Question: While logging works nicely when the 'hikari'(2.4.6) jar is bundled in the application's war, when we move it to Tomcat(8.0.32) '/lib' directory, 'hikari' stops logging. I have followed a similar issue in hikaricp github <URL> where there was some guidance in achieving this, but I cannot get it to work. For our application it is very crucial to monitor the pool:
'2017-02-01 12:27:17.274 DEBUG 26240 --- [l-1 housekeeper] com.zaxxer.hikari.pool.HikariPool : HikariPool-1 - Pool stats (total=10, active=0, idle=10, waiting=0)'
so we need a way to get this info in 'catalina.out'
My tomcat setup is as following:
'/lib' directory:

and my 'logging.properties':
'''
# Licensed to the Apache Software Foundation (ASF) under one or more
# contributor license agreements. See the NOTICE file distributed with
# this work for additional information regarding copyright ownership.
# The ASF licenses this file to You under the Apache License, Version 2.0
# (the "License"); you may not use this file except in compliance with
# the License. You may obtain a copy of the License at
#
# http://www.apache.org/licenses/LICENSE-2.0
#
# Unless required by applicable law or agreed to in writing, software
# distributed under the License is distributed on an "AS IS" BASIS,
# WITHOUT WARRANTIES OR CONDITIONS OF ANY KIND, either express or implied.
# See the License for the specific language governing permissions and
# limitations under the License.
handlers = 1catalina.org.apache.juli.AsyncFileHandler, 2localhost.org.apache.juli.AsyncFileHandler, 3manager.org.apache.juli.AsyncFileHandler, 4host-manager.org.apache.juli.AsyncFileHandler, java.util.logging.ConsoleHandler
.handlers = 1catalina.org.apache.juli.AsyncFileHandler, java.util.logging.ConsoleHandler
############################################################
# Handler specific properties.
# Describes specific configuration info for Handlers.
############################################################
1catalina.org.apache.juli.AsyncFileHandler.level = FINEST
1catalina.org.apache.juli.AsyncFileHandler.directory = ${catalina.base}/logs
1catalina.org.apache.juli.AsyncFileHandler.prefix = catalina.
2localhost.org.apache.juli.AsyncFileHandler.level = FINE
2localhost.org.apache.juli.AsyncFileHandler.directory = ${catalina.base}/logs
2localhost.org.apache.juli.AsyncFileHandler.prefix = localhost.
3manager.org.apache.juli.AsyncFileHandler.level = FINE
3manager.org.apache.juli.AsyncFileHandler.directory = ${catalina.base}/logs
3manager.org.apache.juli.AsyncFileHandler.prefix = manager.
4host-manager.org.apache.juli.AsyncFileHandler.level = FINE
4host-manager.org.apache.juli.AsyncFileHandler.directory = ${catalina.base}/logs
4host-manager.org.apache.juli.AsyncFileHandler.prefix = host-manager.
java.util.logging.ConsoleHandler.level = FINE
java.util.logging.ConsoleHandler.formatter = org.apache.juli.OneLineFormatter
############################################################
# Facility specific properties.
# Provides extra control for each logger.
############################################################
org.apache.catalina.core.ContainerBase.[Catalina].[localhost].level = INFO
org.apache.catalina.core.ContainerBase.[Catalina].[localhost].handlers = 2localhost.org.apache.juli.AsyncFileHandler
org.apache.catalina.core.ContainerBase.[Catalina].[localhost].[/manager].level = INFO
org.apache.catalina.core.ContainerBase.[Catalina].[localhost].[/manager].handlers = 3manager.org.apache.juli.AsyncFileHandler
org.apache.catalina.core.ContainerBase.[Catalina].[localhost].[/host-manager].level = INFO
org.apache.catalina.core.ContainerBase.[Catalina].[localhost].[/host-manager].handlers = 4host-manager.org.apache.juli.AsyncFileHandler
# For example, set the org.apache.catalina.util.LifecycleBase logger to log
# each component that extends LifecycleBase changing state:
#org.apache.catalina.util.LifecycleBase.level = FINE
# To see debug messages in TldLocationsCache, uncomment the following line:
#org.apache.jasper.compiler.TldLocationsCache.level = FINE
com.zaxxer.hikari.level = FINEST
com.zaxxer.hikari.handlers = 1catalina.org.apache.juli.AsyncFileHandler
'''
Please provide me some info on how to get this working.
Thank you very much
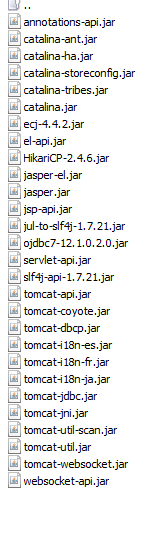
Answer: Solution:
First of all, tomcat server internal logging must be changed from <URL>.
Assuming having read the links above and downloaded the aforementioned jars from the 'extras' bundle ('tomcat-juli-adapters.jar', 'tomcat-juli.jar')
- 'log4j.properties''tomcat/lib'- 'logging.properties''tomcat/conf''tomcat'- 'tomcat/lib''log4j-1.2.17.jar''tomcat-juli-adapters.jar'- 'tomcat/bin''tomcat-juli.jar'
After the above steps, 'tomcat' should now log using 'log4j'.
To enable 'HikariCP' logging do the following:
- 'log4j.properties''log4j.logger.com.zaxxer.hikari = DEBUG'- 'tomcat/lib'- - - - -
My 'log4j.properties' file:
'''
log4j.rootLogger = INFO, CATALINA
# Define all the appenders
log4j.appender.CATALINA = org.apache.log4j.DailyRollingFileAppender
log4j.appender.CATALINA.File = ${catalina.base}/logs/catalina
log4j.appender.CATALINA.Append = true
log4j.appender.CATALINA.Encoding = UTF-8
# Roll-over the log once per day
log4j.appender.CATALINA.DatePattern = '.'yyyy-MM-dd'.log'
log4j.appender.CATALINA.layout = org.apache.log4j.PatternLayout
log4j.appender.CATALINA.layout.ConversionPattern = %d [%t] %-5p %c- %m%n
log4j.appender.LOCALHOST = org.apache.log4j.DailyRollingFileAppender
log4j.appender.LOCALHOST.File = ${catalina.base}/logs/localhost
log4j.appender.LOCALHOST.Append = true
log4j.appender.LOCALHOST.Encoding = UTF-8
log4j.appender.LOCALHOST.DatePattern = '.'yyyy-MM-dd'.log'
log4j.appender.LOCALHOST.layout = org.apache.log4j.PatternLayout
log4j.appender.LOCALHOST.layout.ConversionPattern = %d [%t] %-5p %c- %m%n
log4j.appender.MANAGER = org.apache.log4j.DailyRollingFileAppender
log4j.appender.MANAGER.File = ${catalina.base}/logs/manager
log4j.appender.MANAGER.Append = true
log4j.appender.MANAGER.Encoding = UTF-8
log4j.appender.MANAGER.DatePattern = '.'yyyy-MM-dd'.log'
log4j.appender.MANAGER.layout = org.apache.log4j.PatternLayout
log4j.appender.MANAGER.layout.ConversionPattern = %d [%t] %-5p %c- %m%n
log4j.appender.HOST-MANAGER = org.apache.log4j.DailyRollingFileAppender
log4j.appender.HOST-MANAGER.File = ${catalina.base}/logs/host-manager
log4j.appender.HOST-MANAGER.Append = true
log4j.appender.HOST-MANAGER.Encoding = UTF-8
log4j.appender.HOST-MANAGER.DatePattern = '.'yyyy-MM-dd'.log'
log4j.appender.HOST-MANAGER.layout = org.apache.log4j.PatternLayout
log4j.appender.HOST-MANAGER.layout.ConversionPattern = %d [%t] %-5p %c- %m%n
log4j.appender.CONSOLE = org.apache.log4j.ConsoleAppender
log4j.appender.CONSOLE.Encoding = UTF-8
log4j.appender.CONSOLE.layout = org.apache.log4j.PatternLayout
log4j.appender.CONSOLE.layout.ConversionPattern = %d [%t] %-5p %c- %m%n
# Configure which loggers log to which appenders
log4j.logger.org.apache.catalina.core.ContainerBase.[Catalina].[localhost] = INFO, LOCALHOST
log4j.logger.org.apache.catalina.core.ContainerBase.[Catalina].[localhost].[/manager] = INFO, MANAGER
log4j.logger.org.apache.catalina.core.ContainerBase.[Catalina].[localhost].[/host-manager] = INFO, HOST-MANAGER
log4j.logger.com.zaxxer.hikari = DEBUG
'''